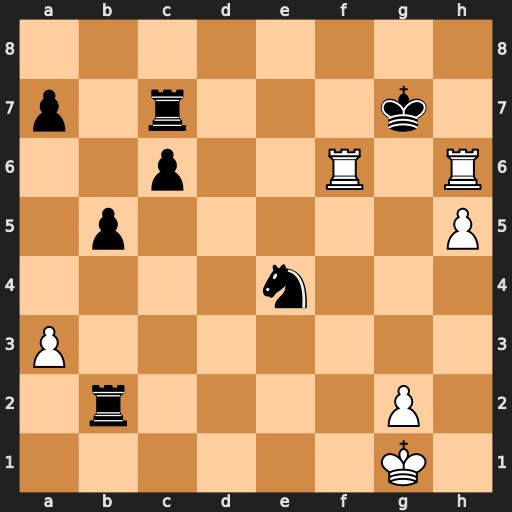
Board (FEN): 8/p1r3k1/2p2R1R/1p5P/4n3/P7/1r4P1/6K1
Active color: w
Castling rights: -
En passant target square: -
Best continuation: Rfg6+ Kf8 Rh8+ Kf7 Rh7+